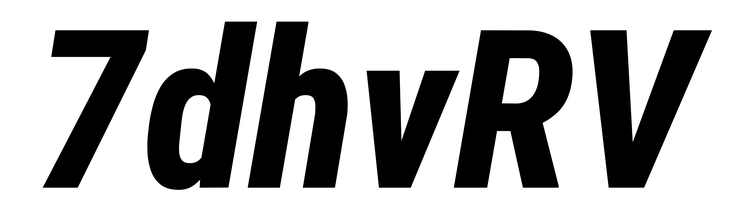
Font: Roboto-Italic_Condensed_ExtraBold_Italic